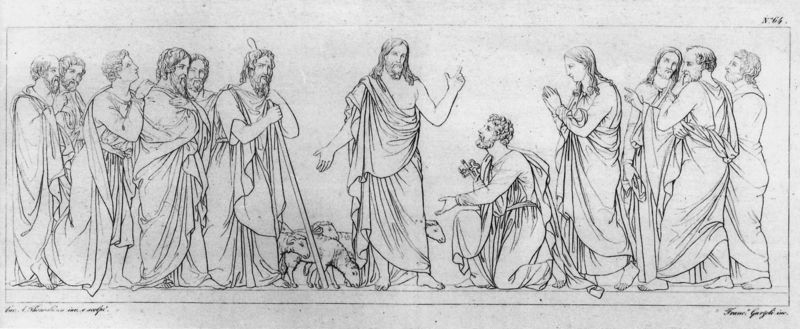
Titel: Die Übergabe der Schlüssel; La consegna delle chiavi
Künstler: Melchior Missirini
Institution: Florenz, Kapelle der Villa Poggio Imperiale
Schlagwörter: hand, umhang, weiß, finger, grau, haar, männer, schwarz, zeichnung, gespräch, bart, bibel, gewand, haare, renaissance, stock, füße, schuhe, stab, knie, lamm, schaf, glaube, religion, kohle, schwarz-weiß, knien, beten, gebet, christus, jesus, toga, knieend, predigt, opfer, dürer, anbeten, hirtenstab, jünger, schafe, hirte, petrus, apostel, geand, evangelium, judas, kniet, christud, heiligen, gleichnis, zwiesprache, stützt, 12, 12 jünger, erkl#ren, jesus gewand zeichnung jünger schafe